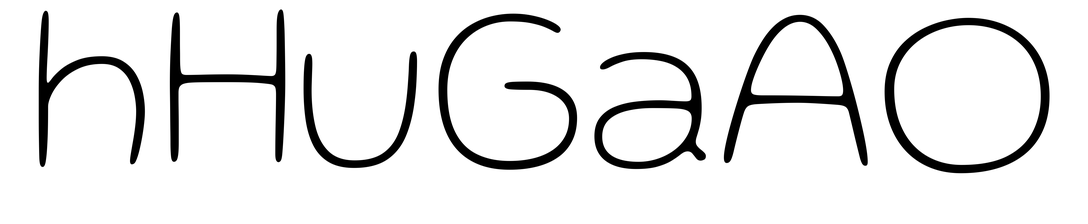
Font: Gluten_Thin